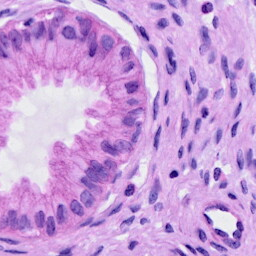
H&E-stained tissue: Cervix